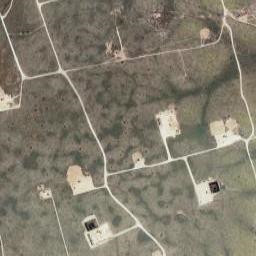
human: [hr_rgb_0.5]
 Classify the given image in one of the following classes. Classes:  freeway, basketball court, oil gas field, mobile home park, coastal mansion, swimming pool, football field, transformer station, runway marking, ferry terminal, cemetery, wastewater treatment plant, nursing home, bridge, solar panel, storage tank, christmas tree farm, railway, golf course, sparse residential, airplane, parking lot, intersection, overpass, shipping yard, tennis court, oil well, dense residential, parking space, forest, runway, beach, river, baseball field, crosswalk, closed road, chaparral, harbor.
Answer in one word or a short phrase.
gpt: oil gas field